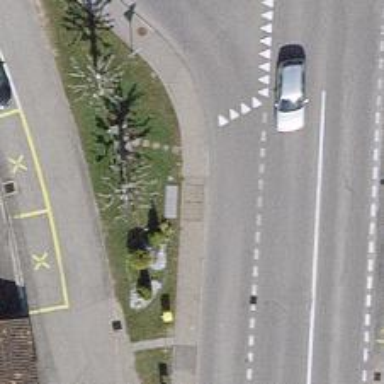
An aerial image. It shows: Sidewalk leading to public transport platform.